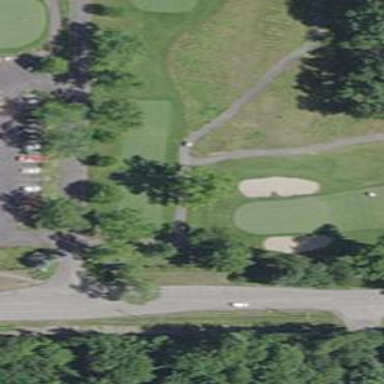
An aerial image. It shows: Golf cartpath that is also road path.